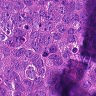
Metastatic tissue present: yes